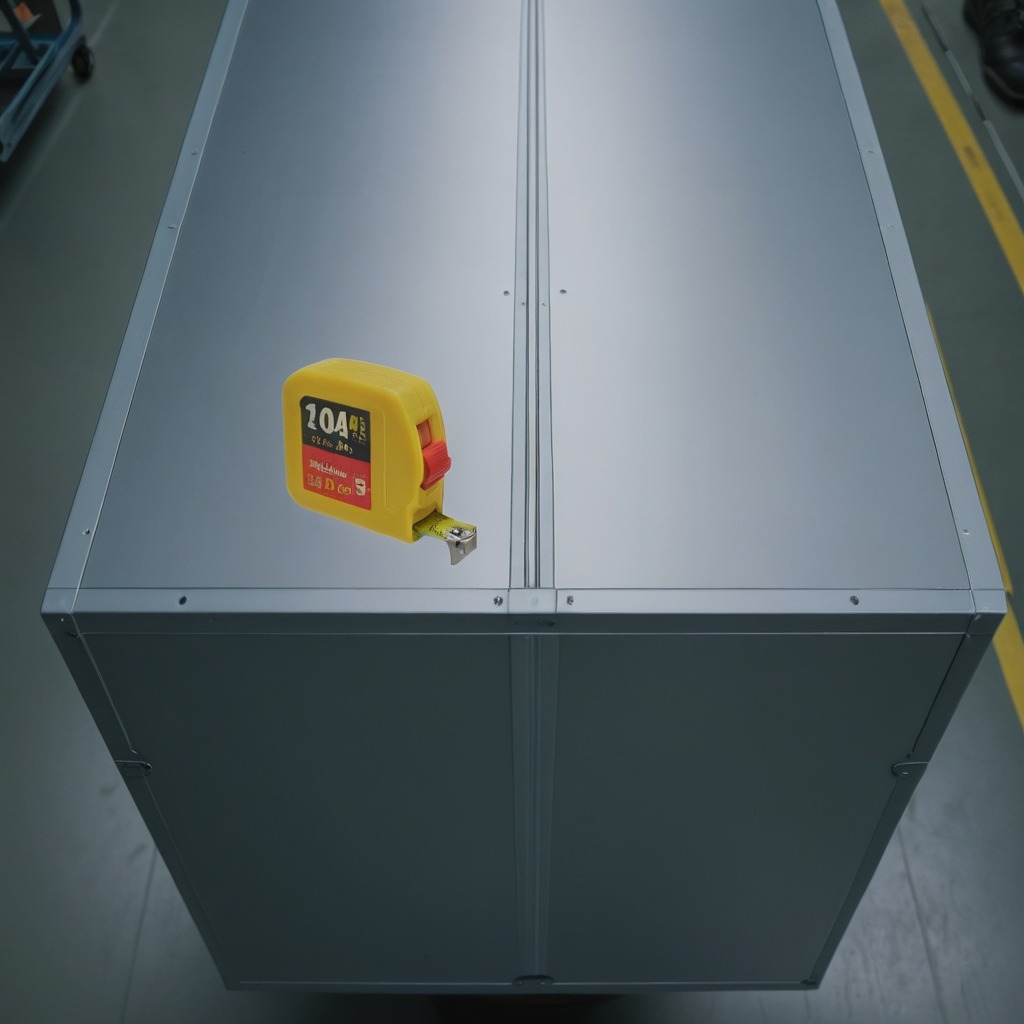
A measuring tape is lying on the toolbox surface in an airplane hangar workshop 8K.